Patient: sex M, age 62
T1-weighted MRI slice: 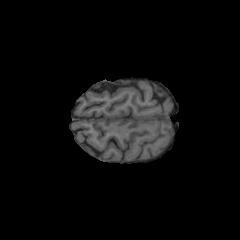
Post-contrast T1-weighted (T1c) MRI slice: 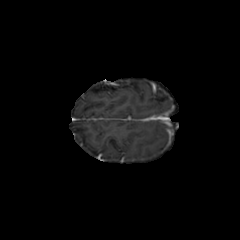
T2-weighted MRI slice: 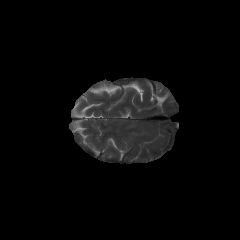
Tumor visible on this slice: no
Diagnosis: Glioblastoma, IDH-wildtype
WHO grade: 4